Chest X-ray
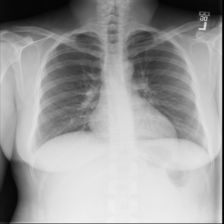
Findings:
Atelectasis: negative
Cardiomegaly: positive
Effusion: positive
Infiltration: negative
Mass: negative
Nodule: negative
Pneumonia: negative
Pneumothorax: negative
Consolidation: negative
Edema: negative
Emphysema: negative
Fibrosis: negative
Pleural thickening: negative
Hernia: negative